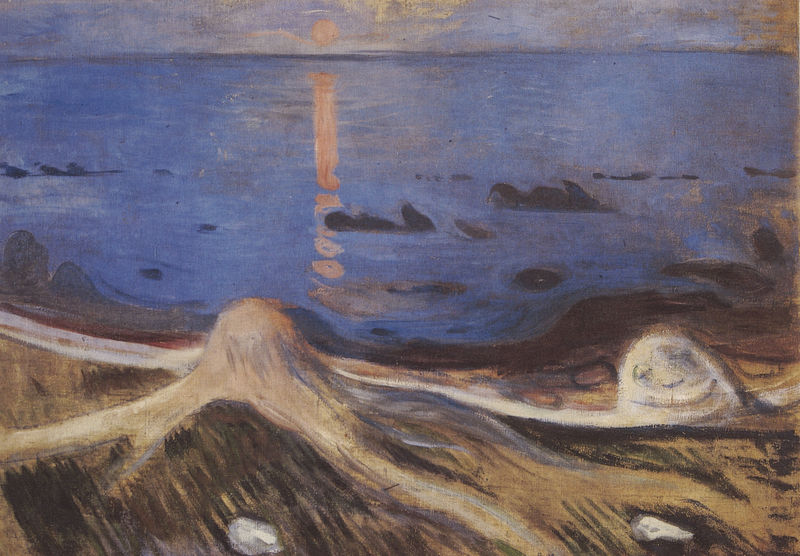
Titel: Strandmystik
Künstler: Edvard Munch
Institution: (Privatsammlung)
Schlagwörter: blau, felsen, gemälde, himmel, meer, schatten, wasser, weiß, wolken, gelb, impressionismus, landschaft, sand, braun, grau, kreide, licht, orange, schwarz, rot, weg, gesicht, stein, steine, öl, horizont, hügel, natur, sonnenaufgang, spiegelung, pfad, sonne, lächeln, gischt, küste, strand, wellen, abstrakt, düne, dünen, fels, klippen, sonnenuntergang, van gogh, brandung, flut, monet, bucht, reflexion, ebbe, vulkan, wurzel, sandstrand, munch, urlaub, vincent van gogh, grinsen, grinsend, ausrufezeichen, hügelchen, erdvard munch, soleil levant